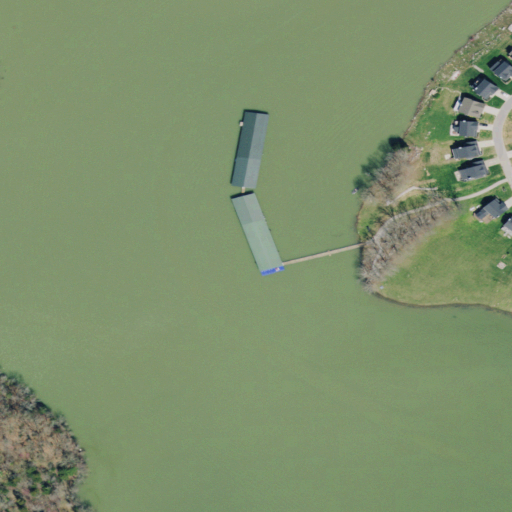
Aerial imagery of valley in Tennessee named Big Valley containing open water, pasture, deciduous forest, grassland, low intensity development, mixed forest, and medium intensity development